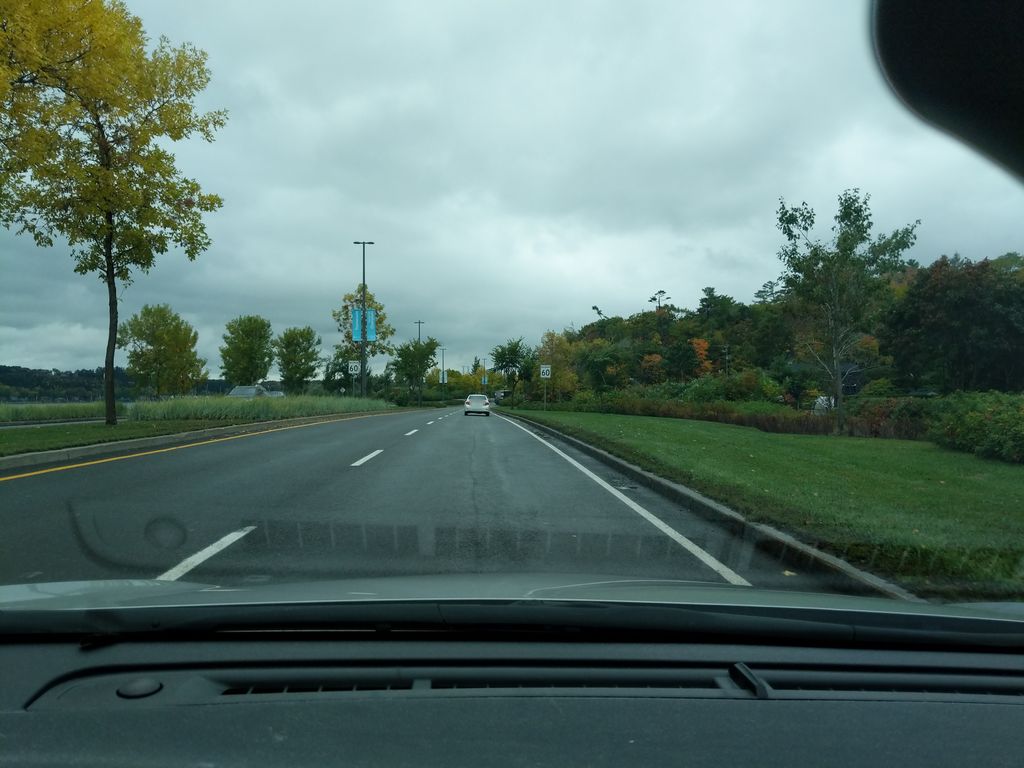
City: quebec_city